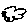
Label: cloud